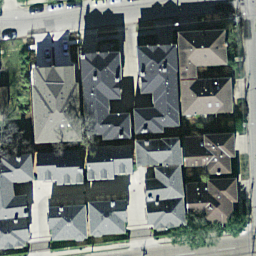
Label: residential